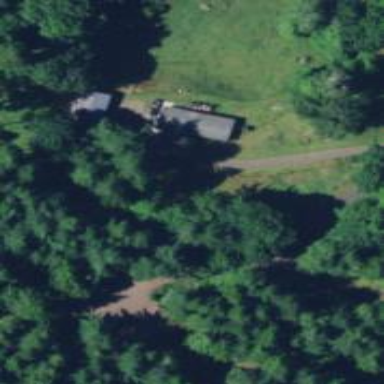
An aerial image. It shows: Driveway leading to service road.